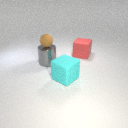
small brown rubber sphere above large gray metal cylinder